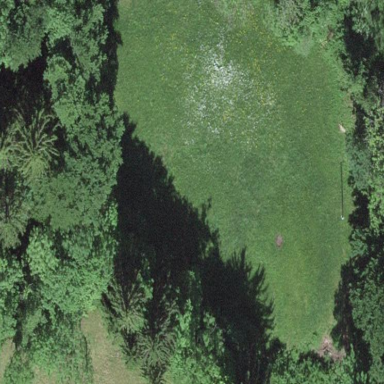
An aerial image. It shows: Open area covered with grass.